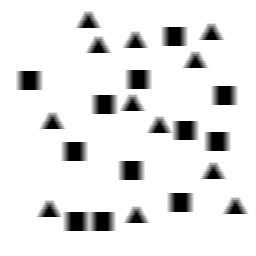
Squares: 12
Triangles: 12
Stars: 0
Total shapes: 24